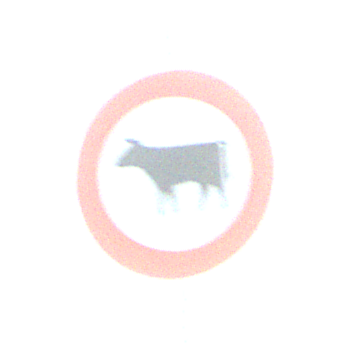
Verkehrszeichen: VerbotViehtrieb
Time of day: MorningAfternoon
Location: Outdoor (Special)
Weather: Clear
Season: NotSpecified
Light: Natural